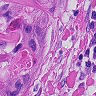
Metastatic tissue present: yes